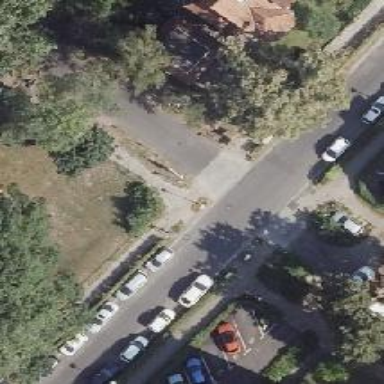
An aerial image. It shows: Residential road with compacted surface and separate sidewalk.